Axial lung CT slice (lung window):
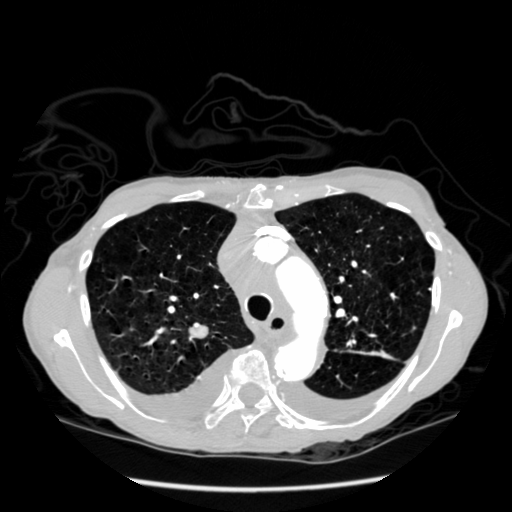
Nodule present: yes
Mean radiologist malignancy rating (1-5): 3